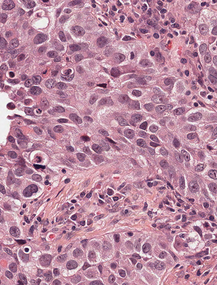
Tumor epithelial tissue: yes
Tumor-associated stroma tissue: yes
Normal tissue: no